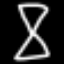
Label: hourglass